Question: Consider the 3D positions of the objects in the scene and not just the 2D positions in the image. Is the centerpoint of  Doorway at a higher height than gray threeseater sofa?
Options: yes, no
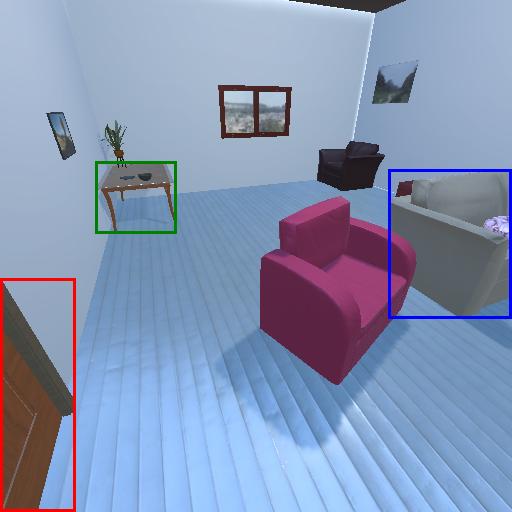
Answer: yes